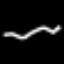
Label: squiggle